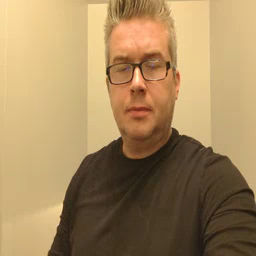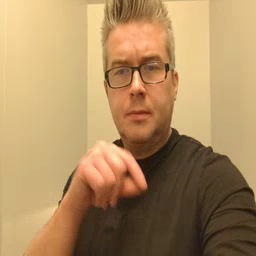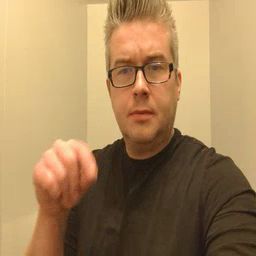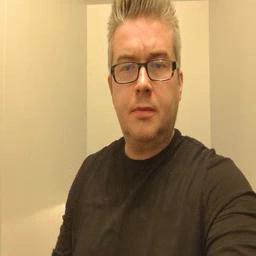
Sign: pen